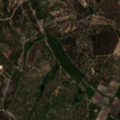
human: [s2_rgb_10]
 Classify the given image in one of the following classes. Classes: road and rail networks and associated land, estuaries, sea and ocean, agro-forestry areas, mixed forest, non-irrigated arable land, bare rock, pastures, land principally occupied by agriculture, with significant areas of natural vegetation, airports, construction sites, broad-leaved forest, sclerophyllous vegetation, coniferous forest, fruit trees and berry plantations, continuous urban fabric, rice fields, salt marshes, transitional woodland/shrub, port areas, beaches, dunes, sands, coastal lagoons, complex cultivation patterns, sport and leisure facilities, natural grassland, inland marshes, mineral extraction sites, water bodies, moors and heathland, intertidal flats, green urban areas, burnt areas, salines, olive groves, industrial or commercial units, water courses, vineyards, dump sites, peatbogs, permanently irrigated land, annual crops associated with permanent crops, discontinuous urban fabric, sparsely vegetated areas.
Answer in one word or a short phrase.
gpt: permanently irrigated land, complex cultivation patterns, agro-forestry areas, broad-leaved forest, mixed forest